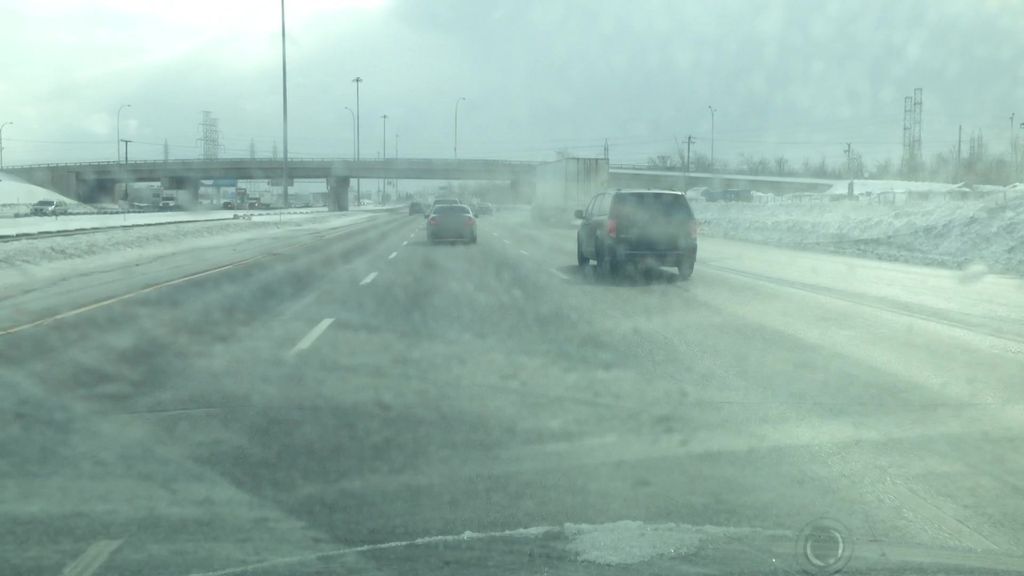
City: montreal